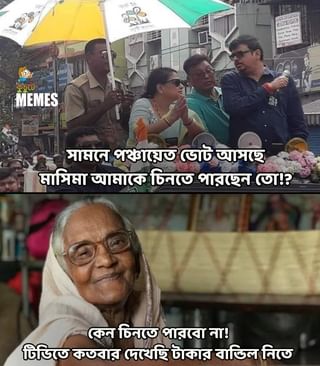
Text: সামনে পঞ্চায়েত ভোট আসছে মাসিমা আমাকে চিনতে পারছেন তো? কেন চিনতে পারবো না! টিভিতে কতবার দেখেছি টাকার বান্ডিল নিতে
Label: Hate
Hate category: Political
Targeted group: Organization